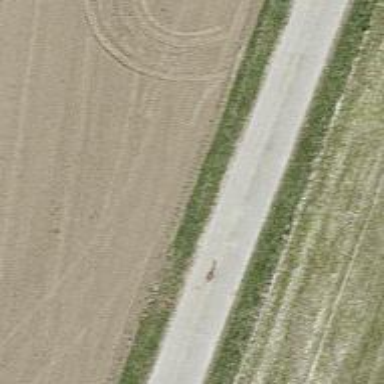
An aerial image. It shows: Track with grade1 tracktype.